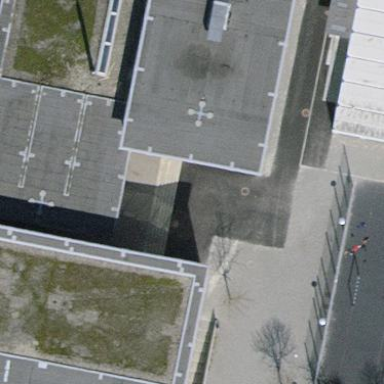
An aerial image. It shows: Kindergarten building.